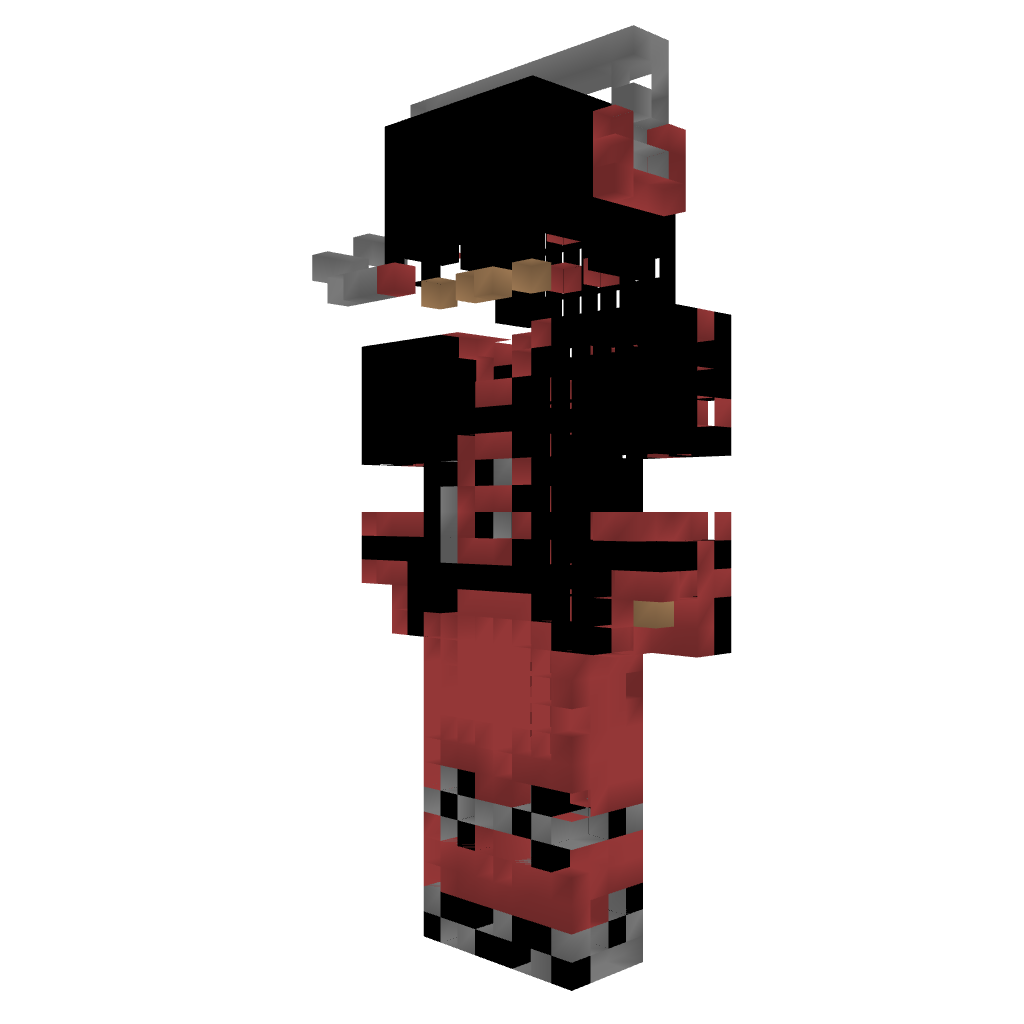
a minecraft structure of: My Skin Pixle Art bad low quality